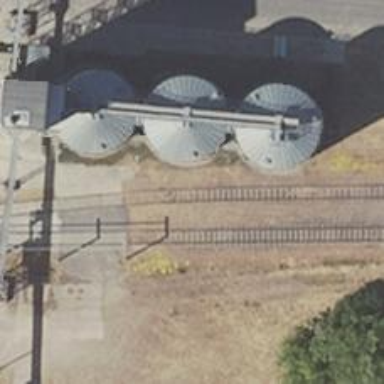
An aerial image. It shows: Rail spur service.